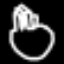
Label: square